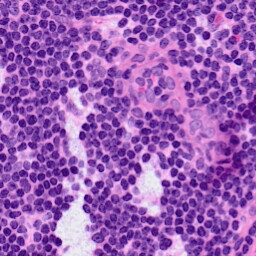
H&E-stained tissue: LymphNode